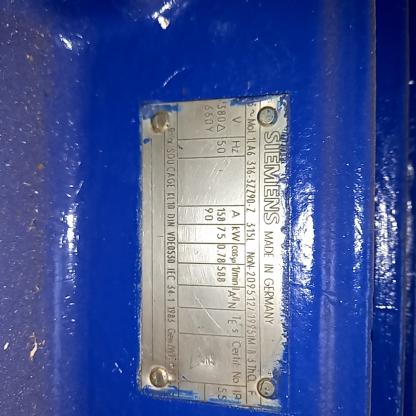
Klasa: tabliczka-znamionowa